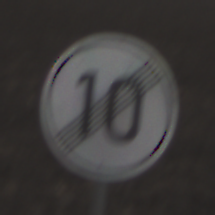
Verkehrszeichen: EndeGeschwindigkeit10
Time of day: MorningAfternoon
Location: Outdoor (Nature)
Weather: Overcast
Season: NotSpecified
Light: Natural